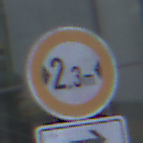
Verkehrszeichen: TatsaechlicheBreite2Komma3
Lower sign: RichtungsangabeDurchPfeile5
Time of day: SunriseSunset
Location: Outdoor (Urban)
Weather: PartlyCloudy
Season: NotSpecified
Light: Natural